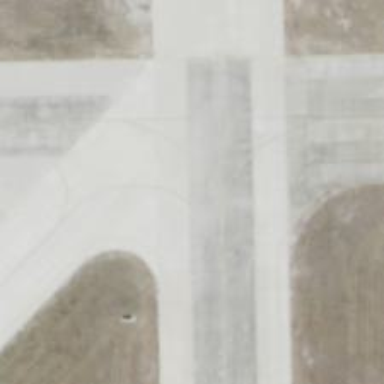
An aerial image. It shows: Asphalt taxiway in the airport.